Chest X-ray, PA view. Patient: 30 years old, sex F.
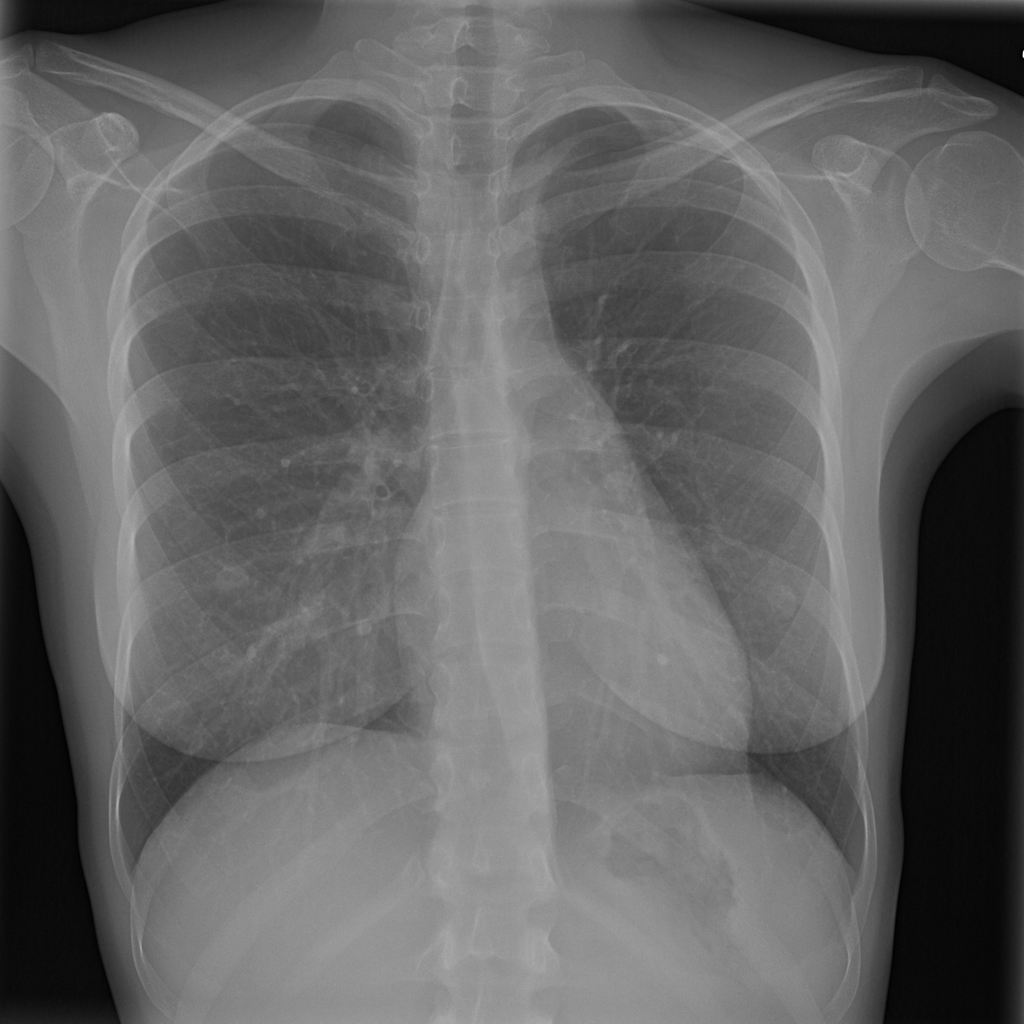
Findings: No Finding